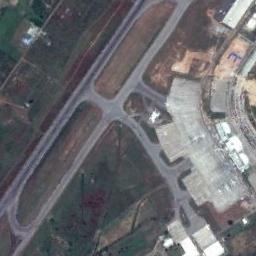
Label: airport